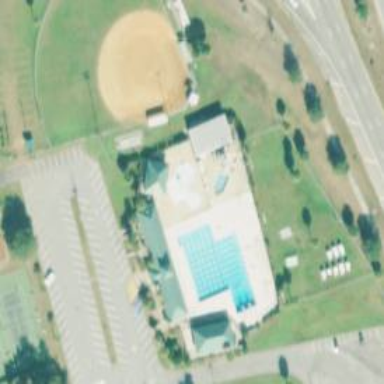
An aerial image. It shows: Water slide attraction.